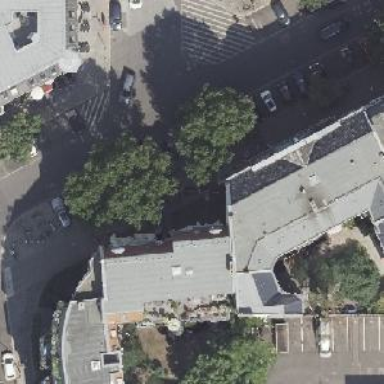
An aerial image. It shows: Bar.